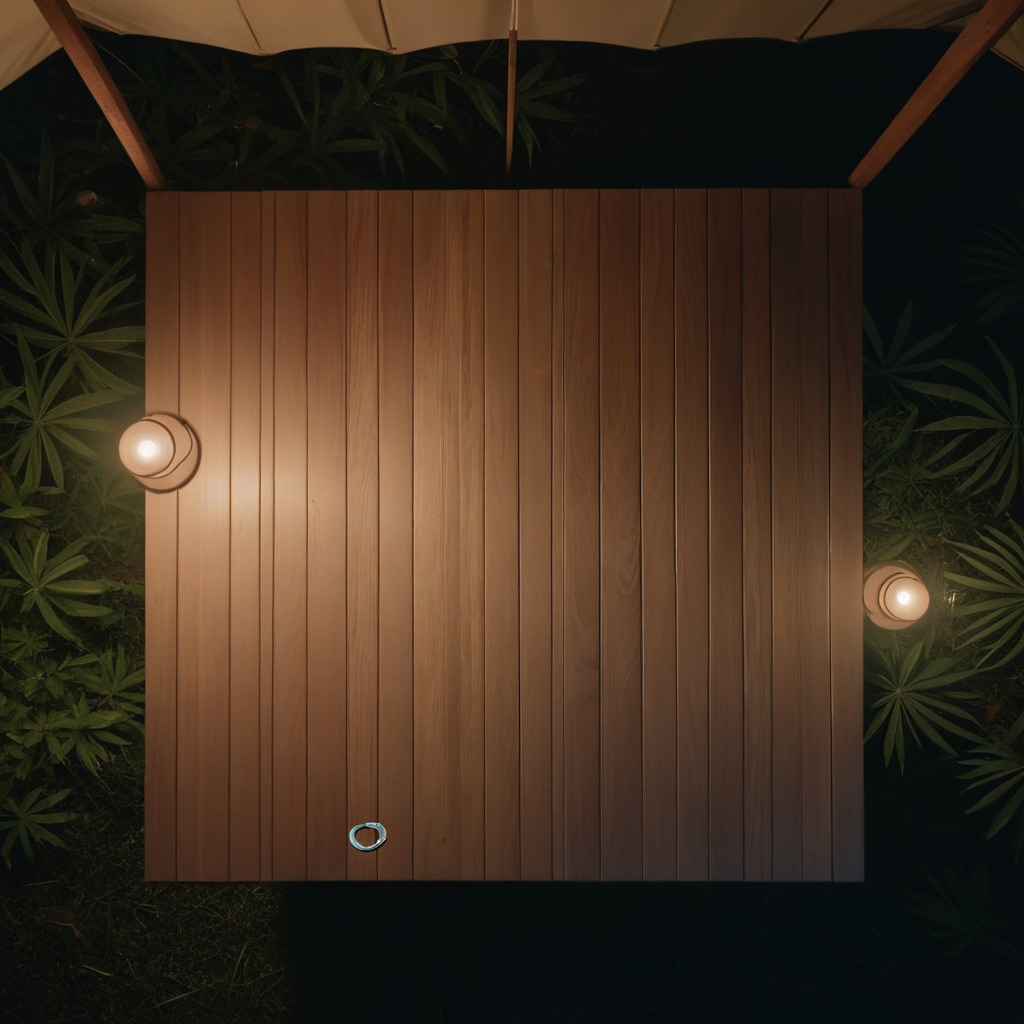
A flat metal washer lying on a wooden table inside a jungle field workshop tent at night dim ambient light soft shadows worn but